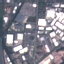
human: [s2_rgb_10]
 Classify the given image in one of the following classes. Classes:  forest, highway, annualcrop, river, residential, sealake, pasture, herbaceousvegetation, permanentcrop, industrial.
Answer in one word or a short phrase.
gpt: Industrial